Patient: sex M, age 57
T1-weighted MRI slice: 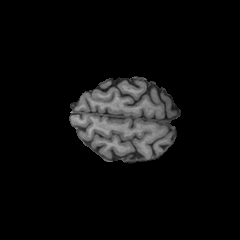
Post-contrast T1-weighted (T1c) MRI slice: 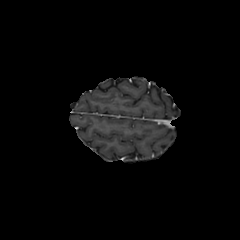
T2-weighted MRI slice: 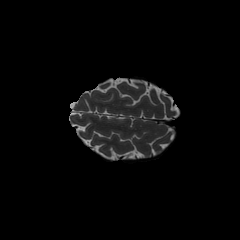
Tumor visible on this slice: no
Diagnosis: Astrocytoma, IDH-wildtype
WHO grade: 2